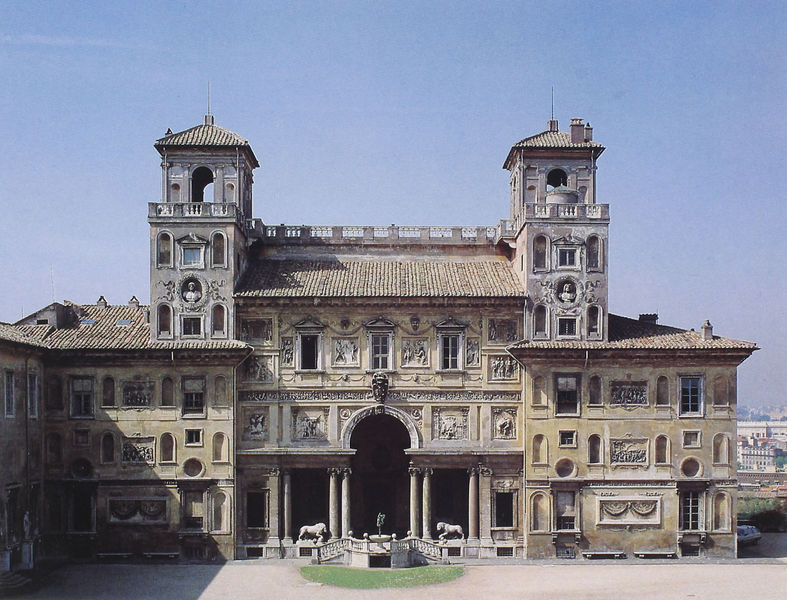
Titel: Villa Medici in Rom
Künstler: Annibale Lippi
Standort: Rom, Villa Medici (EU - I - Latium)
Schlagwörter: himmel, gelb, stadt, fenster, licht, säulen, gebäude, wiese, beige, architektur, stein, sonne, pferde, bogen, fassade, italien, tag, figuren, treppe, symmetrie, foto, eingang, türme, rom, löwen, romanik, mediterran, nischen, repräsentativ, stiegen